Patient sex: M
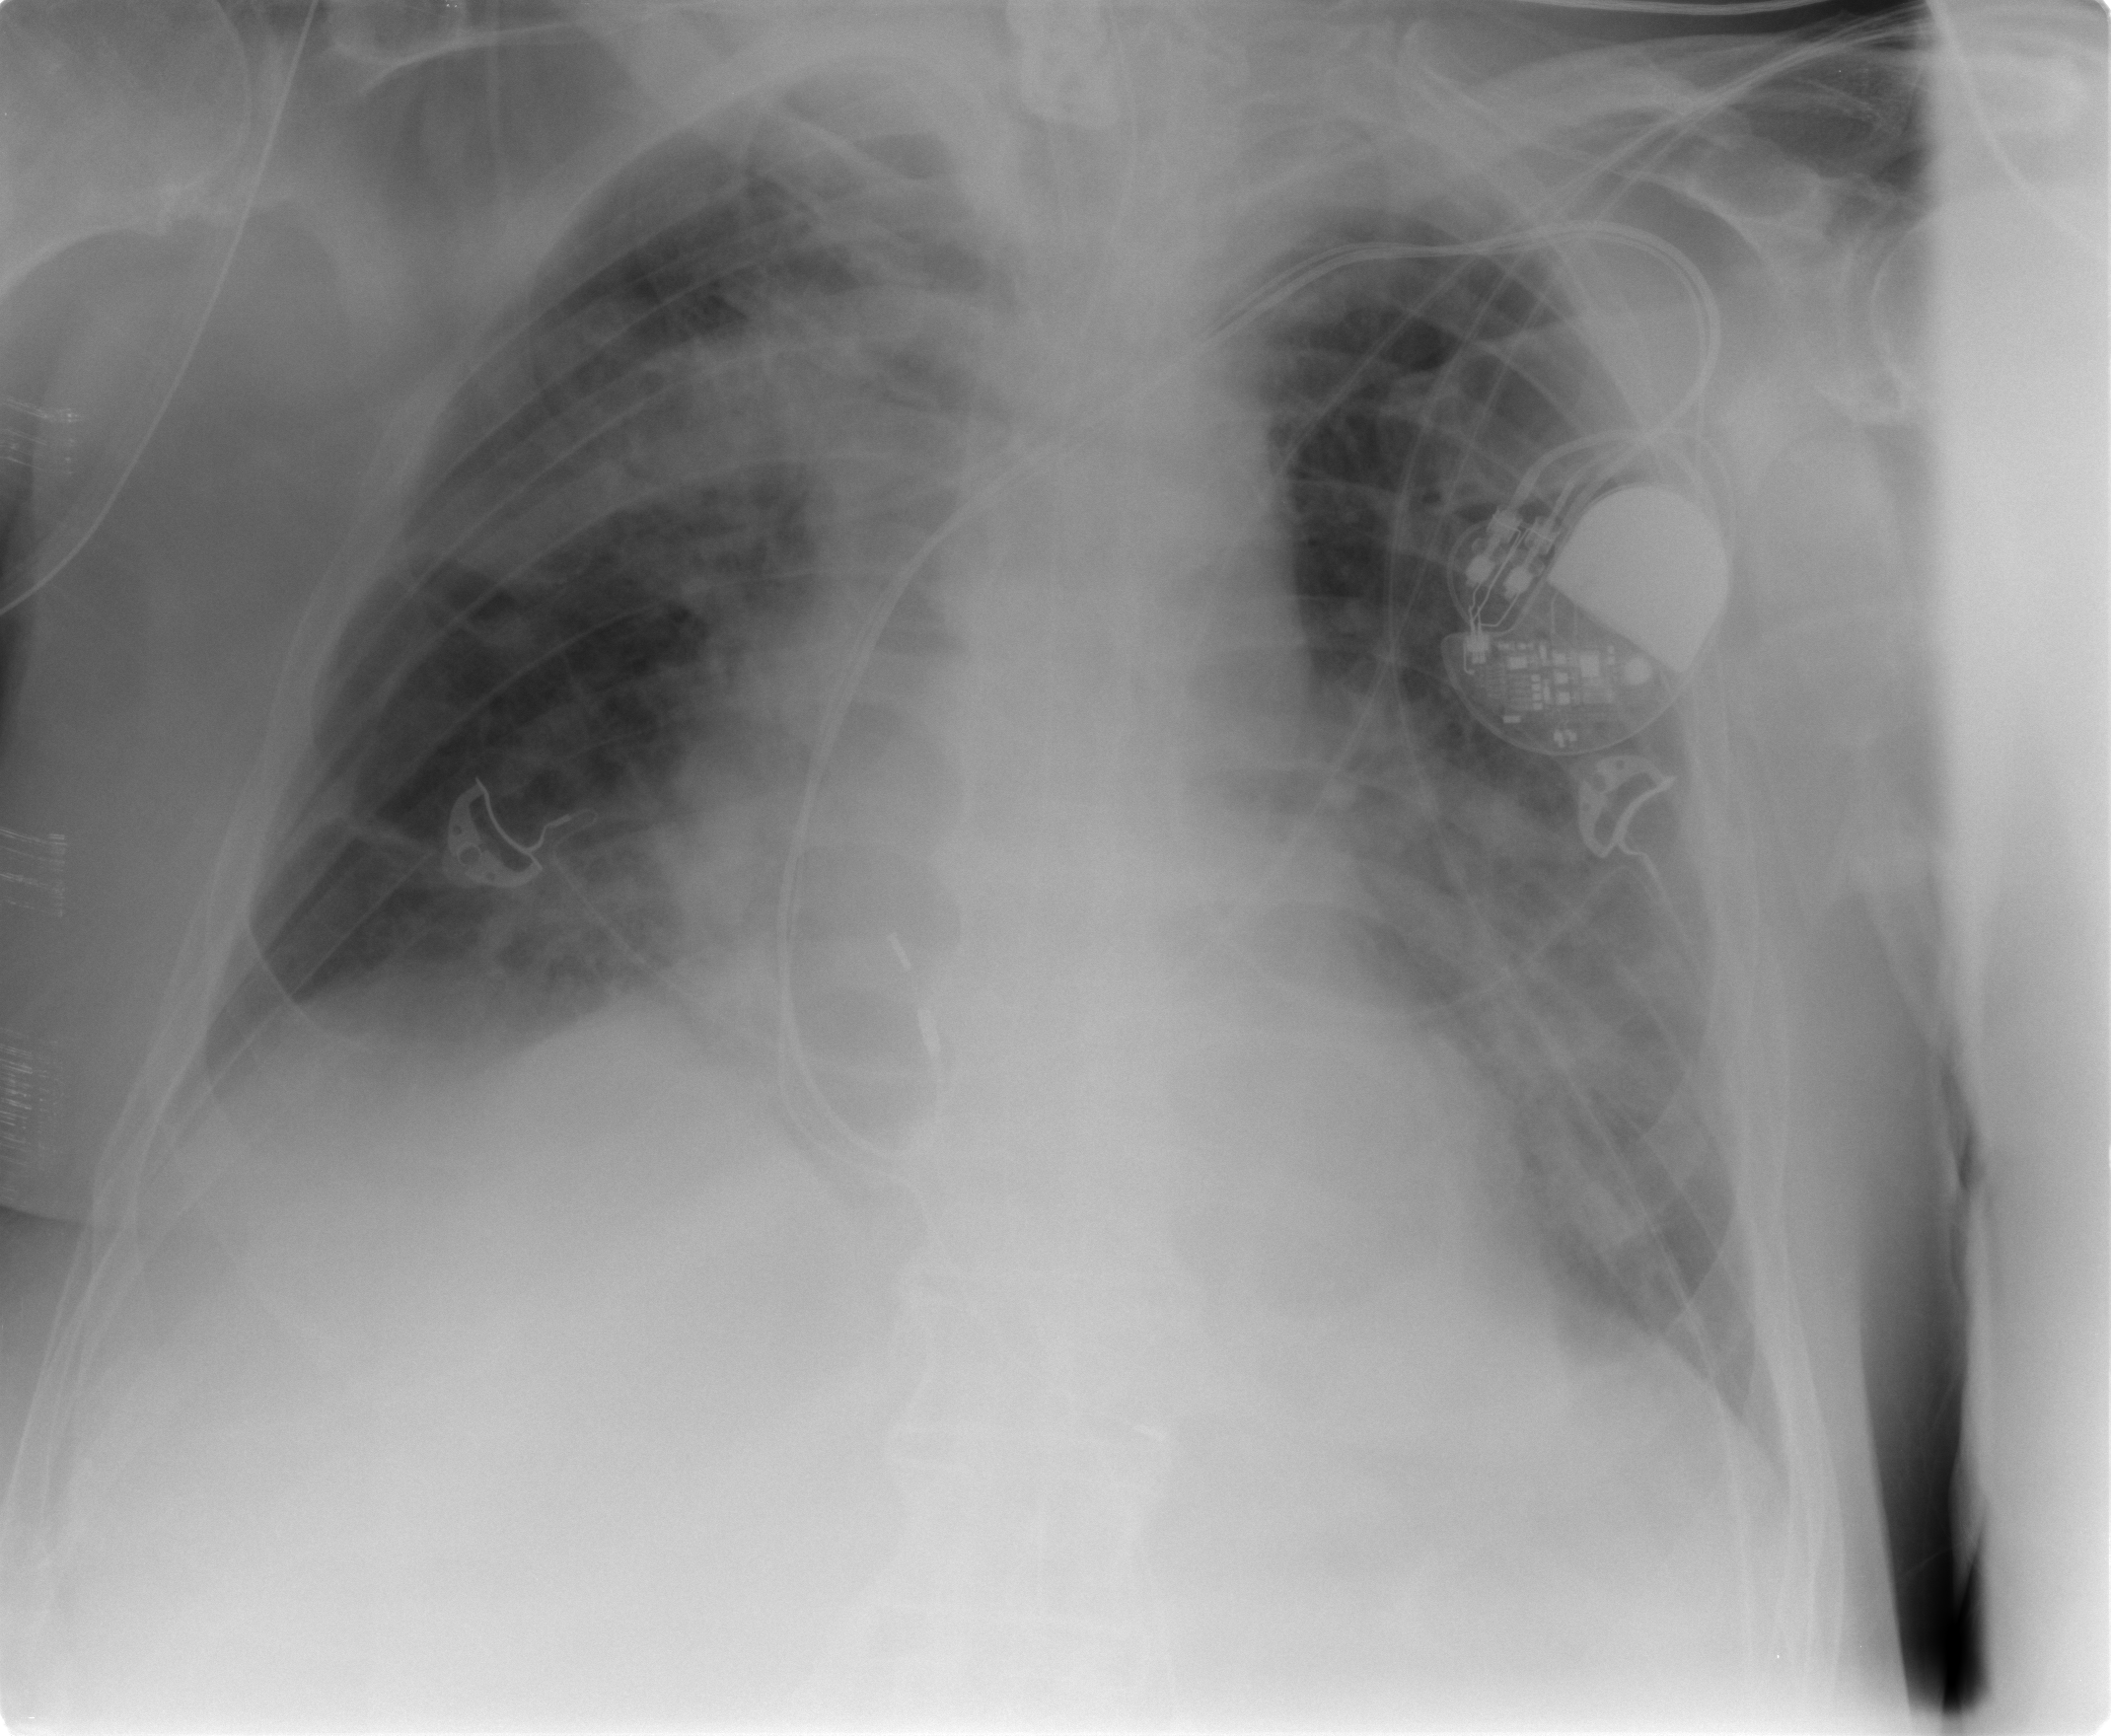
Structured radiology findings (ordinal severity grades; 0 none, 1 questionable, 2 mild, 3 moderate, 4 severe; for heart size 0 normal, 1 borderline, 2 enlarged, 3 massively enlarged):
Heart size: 0
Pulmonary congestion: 0
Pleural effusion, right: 1
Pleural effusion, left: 0
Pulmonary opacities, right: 2
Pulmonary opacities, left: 3
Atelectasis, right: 0
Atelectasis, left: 0